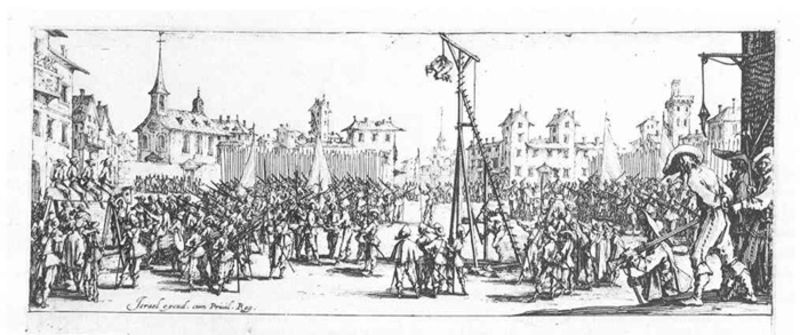
Titel: Der Wippgalgen
Künstler: Jacques Callot
Standort: Karlsruhe
Institution: Staatliche Kunsthalle Karlsruhe
Schlagwörter: architecture, balcony, church, crowd, crown, hat, men, people, soldier, soldiers, sword, swords, women, france, group, old, woman, looking, print, arrest, protest, grafik, man, mass, sky, building, head, house, houses, tower, village, death, drawing, black and white, army, etching, graphic, hats, sketch, battle, boots, french, revolution, ladder, rope, crucifixion, children, flag, scene, town, city, menschen, public, history, renaissance, square, buildings, gate, place, watching, engraving, pencil, crane, gothic, medieval, lines, war, home, book, tent, exekution, cityscape, dutch, spire, steeple, humans, hanging, page, market, arrow, bystanders, chruch, cage, executor, killing, murder, gun, guns, general, execution, prisoner, prisoners, shooting, b&w, croud, helmets, plaza, torture, justice, french revolution, weapons, pillars, buildins, gallows, punishment, city view, hang, gallow, armed, sentence, midevil, ilustration, ng, catapult, guillotine, coup d'eta, coup d'etat, observing, soldat, inquisition, shaffot, hangman, drawn, galow, square', shouting, hinrichtung, festivity, market place, arrested, stuff, galgen, cannons, tourture, device, hung, executioner, hangs, public square, protesters, crime, sentenced, penalty, quartered, hung drawn and quartered, times, executing, the strappado, medieval scene, public prosecution, public place, frsnce, jonathan swift